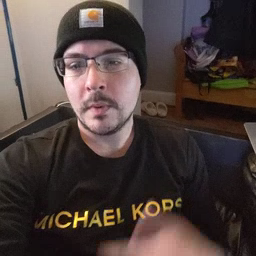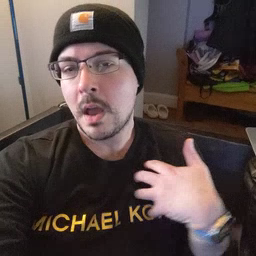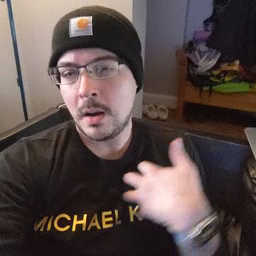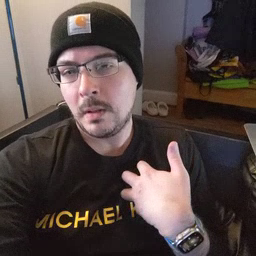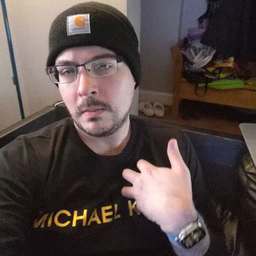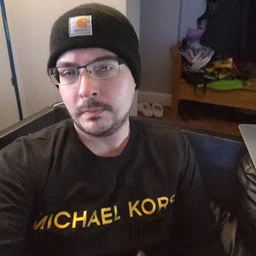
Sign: animal